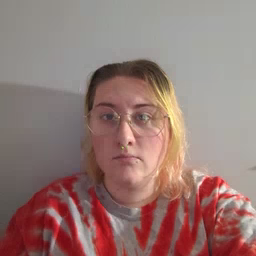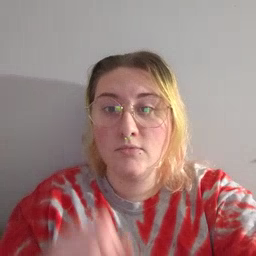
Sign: drop